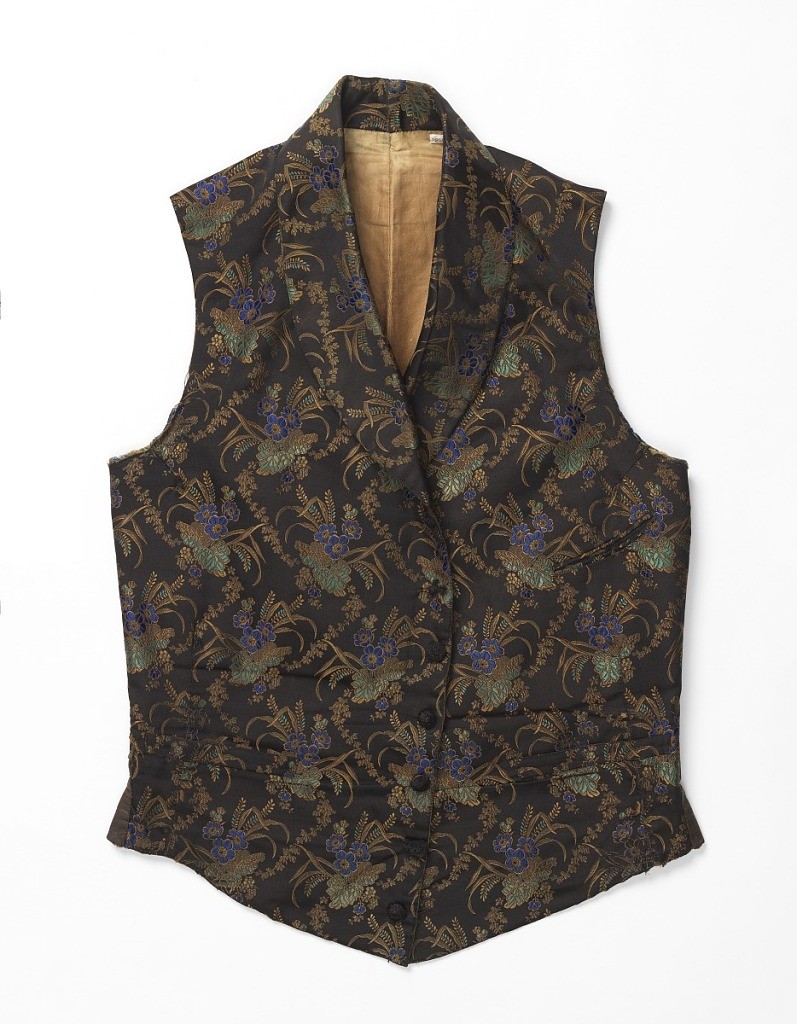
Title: Waistcoat
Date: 19th century
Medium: silk, cotton or linen lining Technique: compound weave
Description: Gentleman's waistcoat in black with flower clusters and trailing vines in tan, royal blue and pale green.